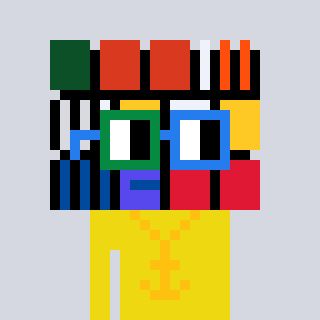
a pixel art character with square green and blue glasses, a abstract-shaped head and a yellow-colored body on a cool background